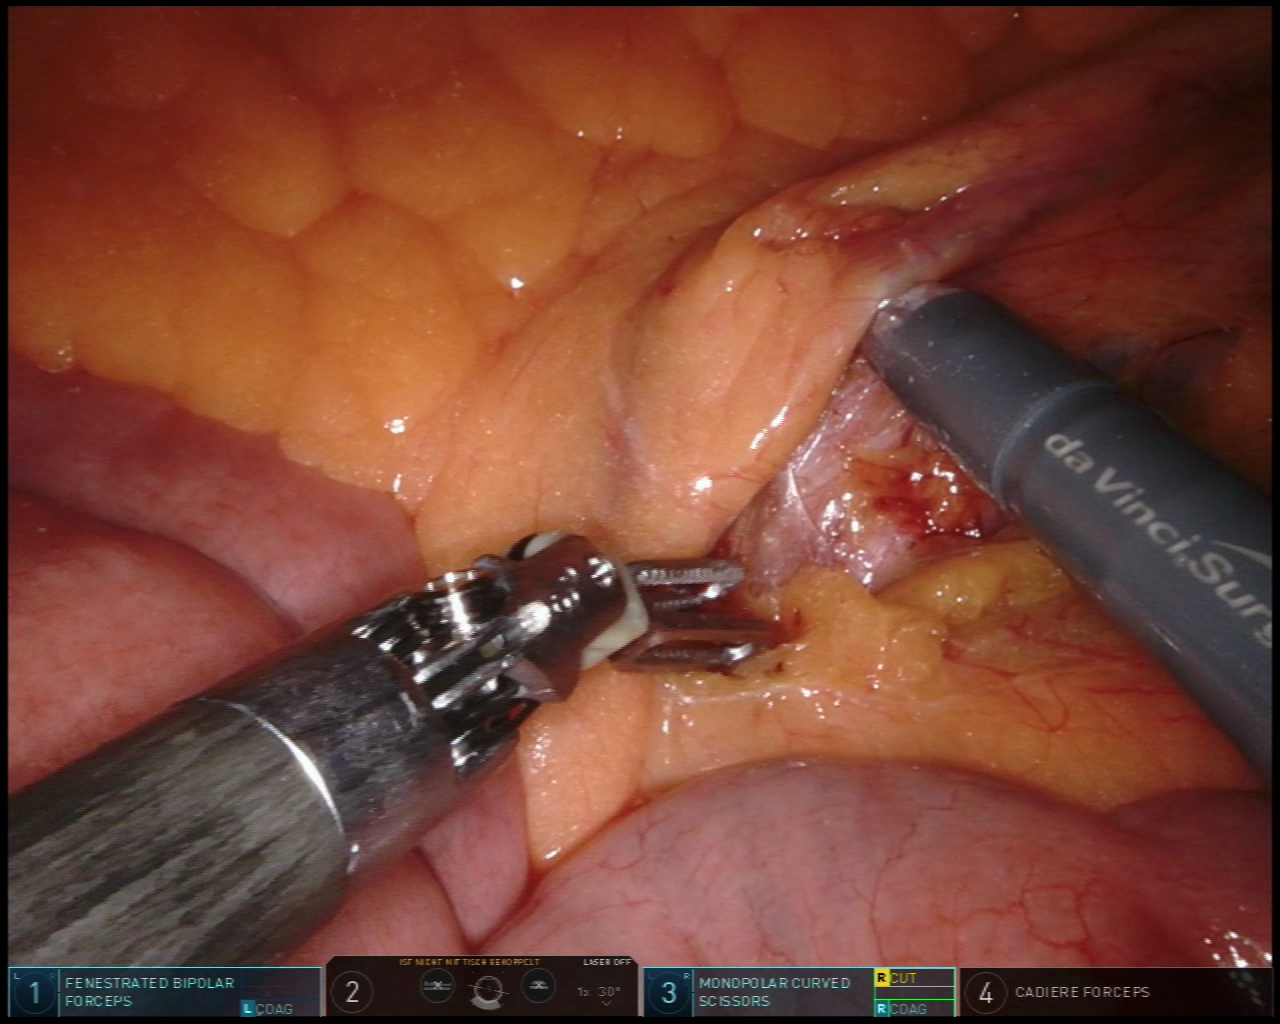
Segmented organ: ureter
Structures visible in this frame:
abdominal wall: no
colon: no
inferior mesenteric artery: no
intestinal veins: no
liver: no
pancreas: no
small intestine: yes
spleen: no
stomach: no
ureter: yes
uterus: no
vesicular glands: no